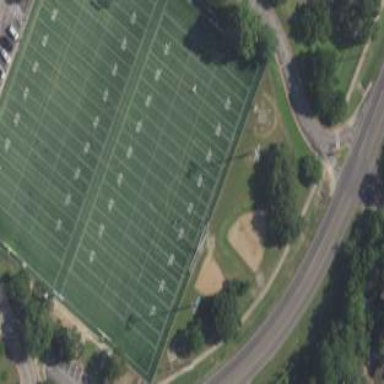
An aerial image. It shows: American football pitch with artificial turf surface for leisure land.